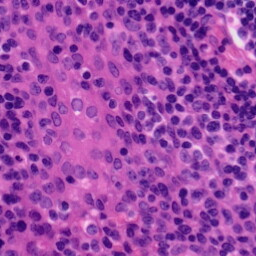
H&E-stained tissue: Tonsil